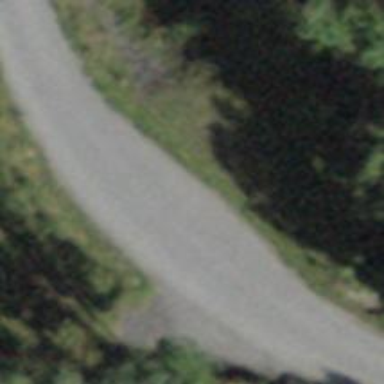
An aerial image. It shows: Passing place on the road.